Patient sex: M
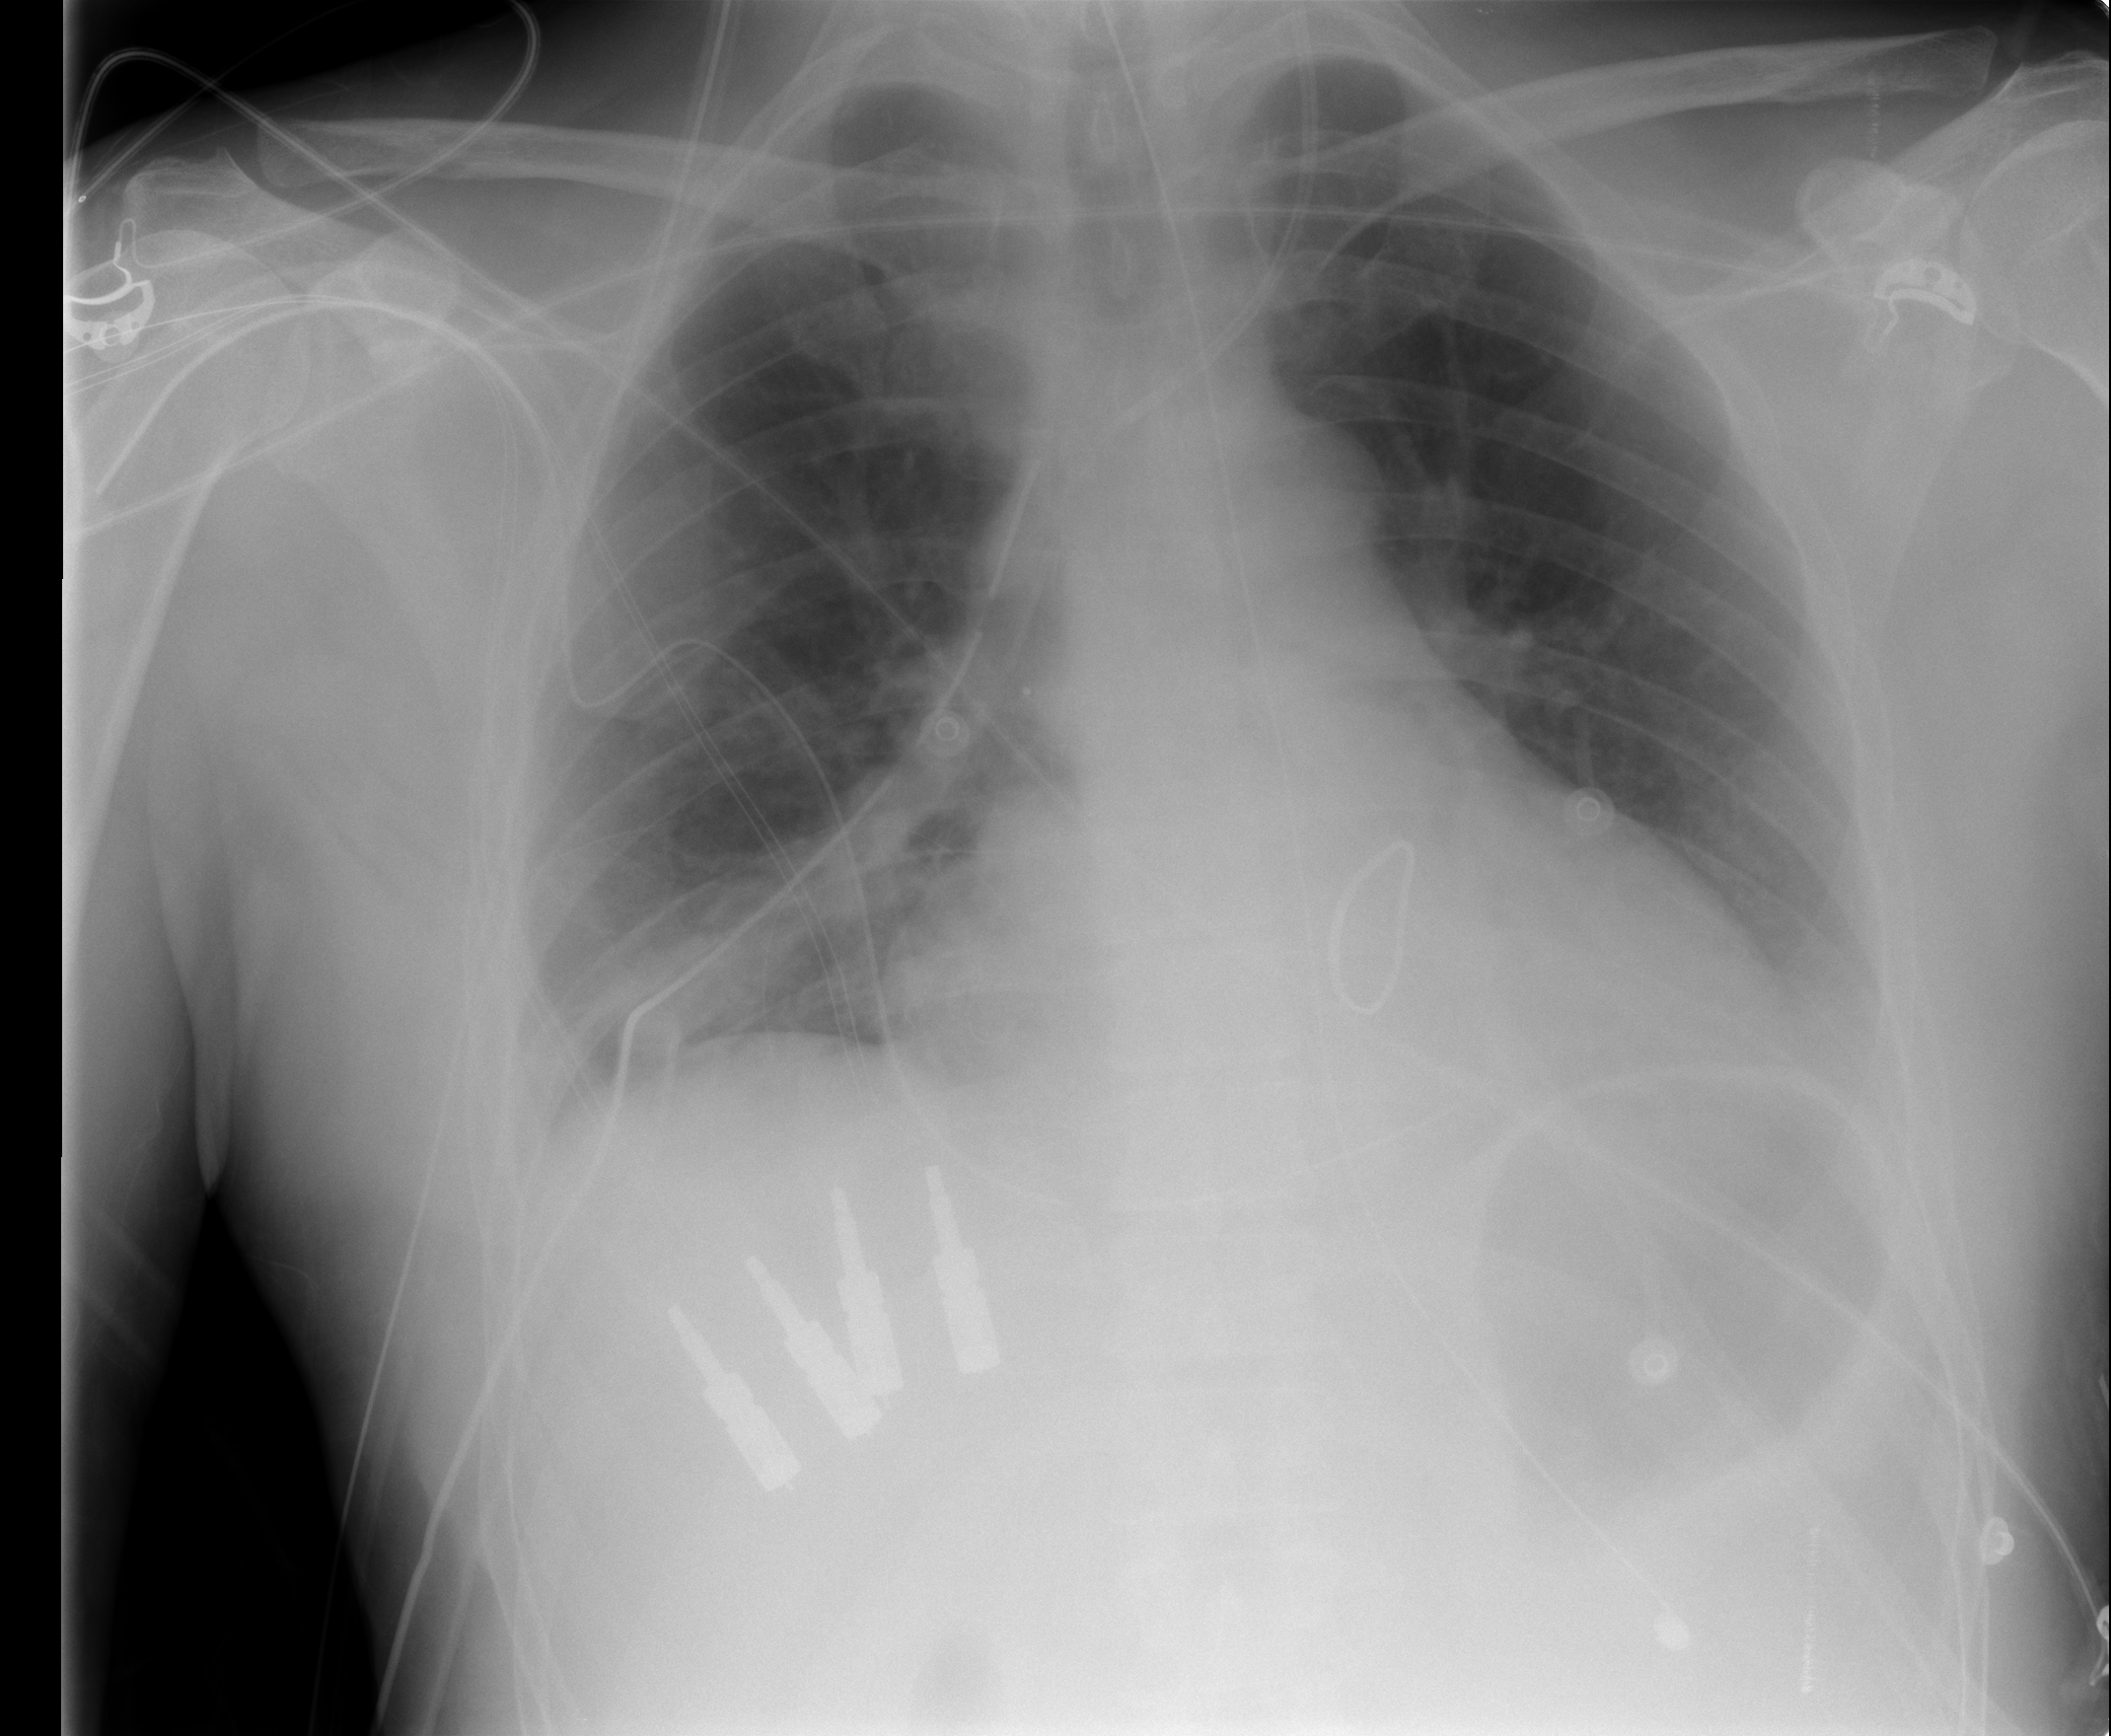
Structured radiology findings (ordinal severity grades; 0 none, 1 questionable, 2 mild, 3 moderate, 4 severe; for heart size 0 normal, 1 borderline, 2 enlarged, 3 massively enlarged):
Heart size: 0
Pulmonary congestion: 0
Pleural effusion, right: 2
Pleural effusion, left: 2
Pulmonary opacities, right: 0
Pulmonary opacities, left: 0
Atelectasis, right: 2
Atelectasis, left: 2